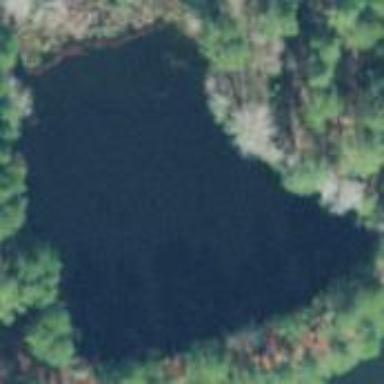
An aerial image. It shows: Serene lake.